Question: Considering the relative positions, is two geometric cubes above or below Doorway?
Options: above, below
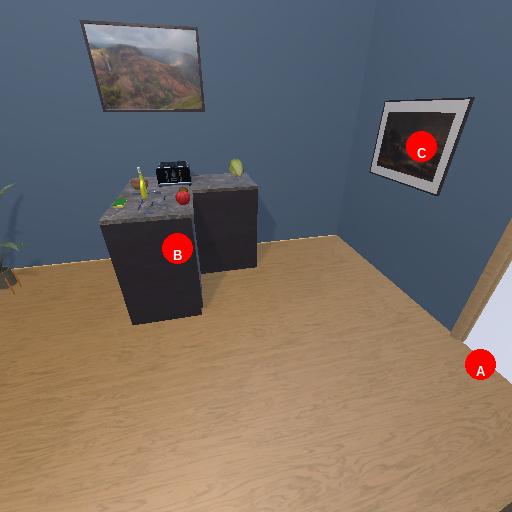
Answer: above